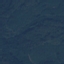
Label: Forest